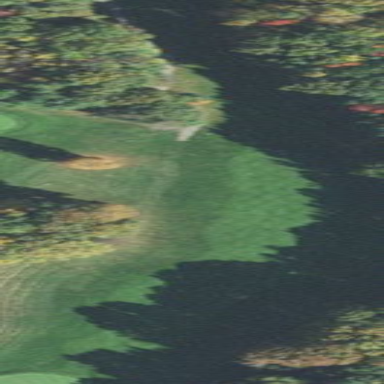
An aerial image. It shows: Grassy area designated as golf fairway with grass land cover.